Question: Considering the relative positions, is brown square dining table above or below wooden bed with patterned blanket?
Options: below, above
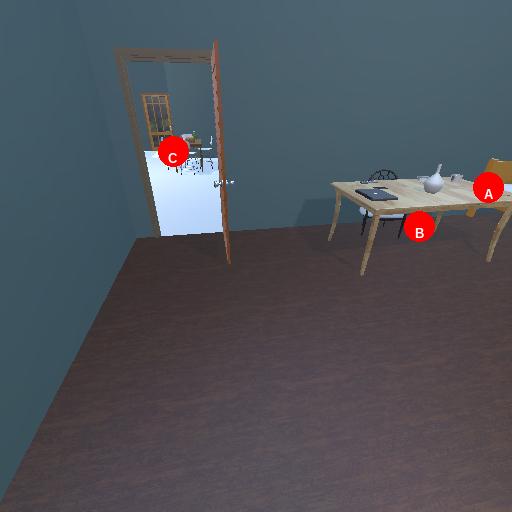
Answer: below